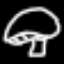
Label: mushroom